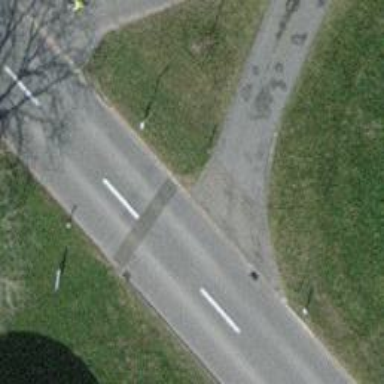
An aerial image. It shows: Unclassified road with asphalt surface.